Field crop: maize
Growth stage: 1
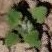
Species: chenopodium